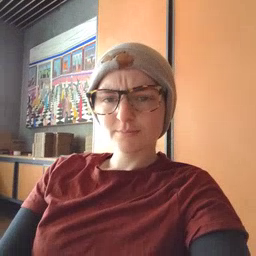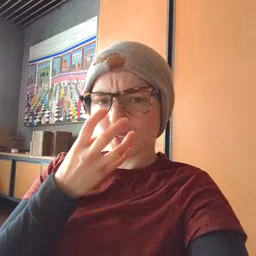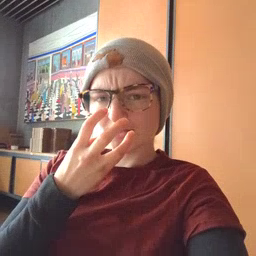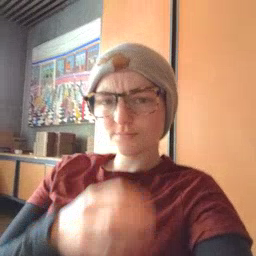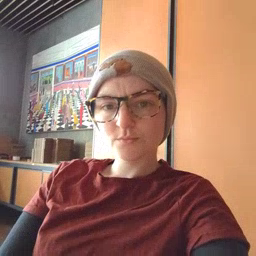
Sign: mad